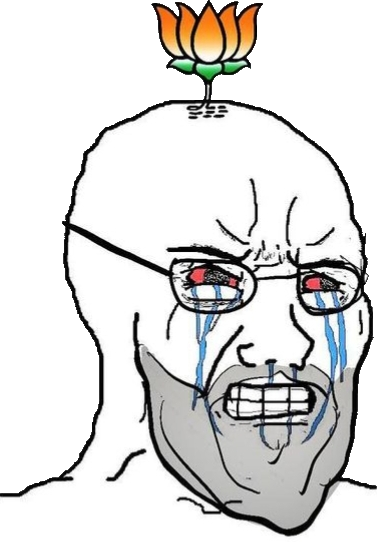
Label: 5_Crying_Wojak